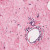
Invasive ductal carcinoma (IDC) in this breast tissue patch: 0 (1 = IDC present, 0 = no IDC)